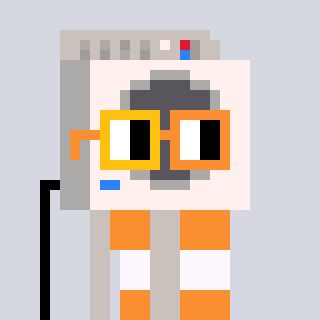
a pixel art character with square yellow and orange glasses, a washing machine-shaped head and a foggrey-colored body on a cool background